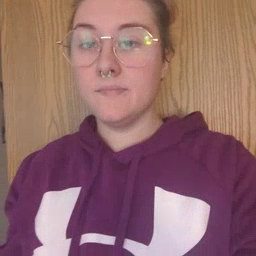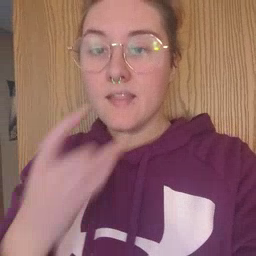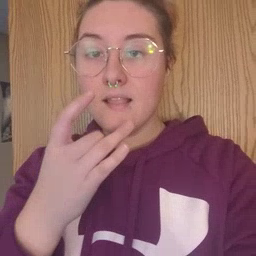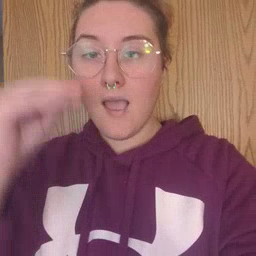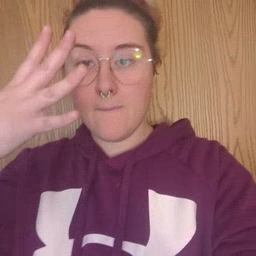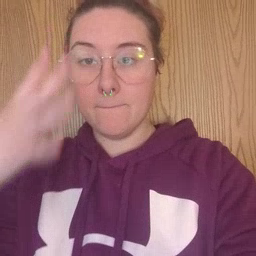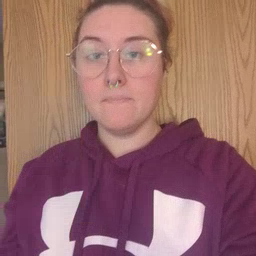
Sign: lamp